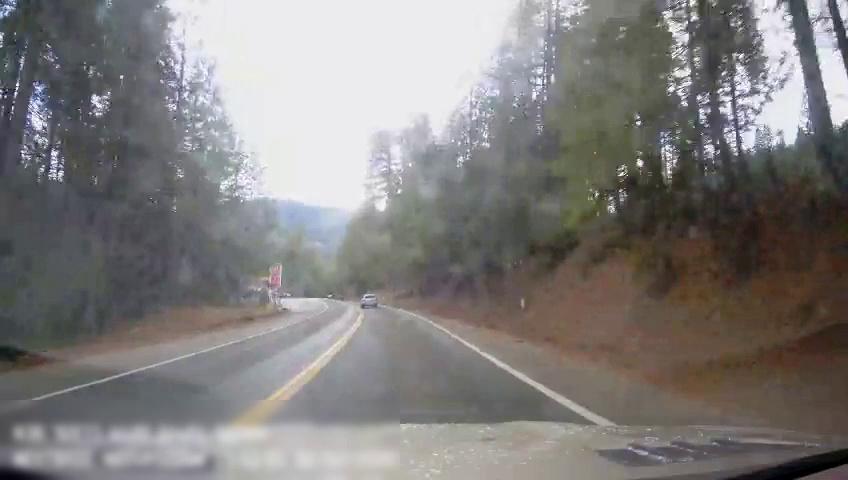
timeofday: Day
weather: Sunny
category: Drivable Space
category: Vehicles | SUV
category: Lanes | Current Lane
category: Lanes | Current Lane
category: Lanes | Opposite Lane
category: Lanes | Opposite Lane